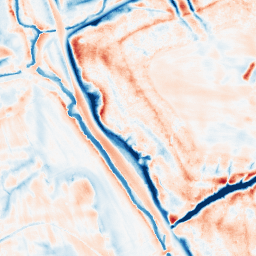
Category: trend_removal
Decomposition family: local_polynomial
Decomposition parameters: window_size: 21
degree: 1
Upsampling method: quintic
Upsampling parameters: scale: 4
Upsampling scale: 4